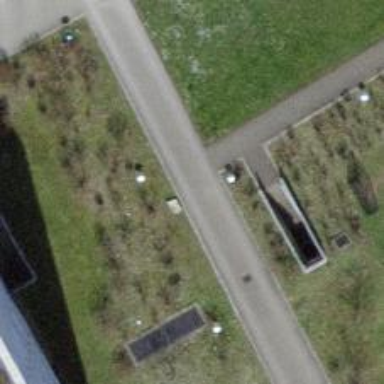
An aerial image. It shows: Paved path.